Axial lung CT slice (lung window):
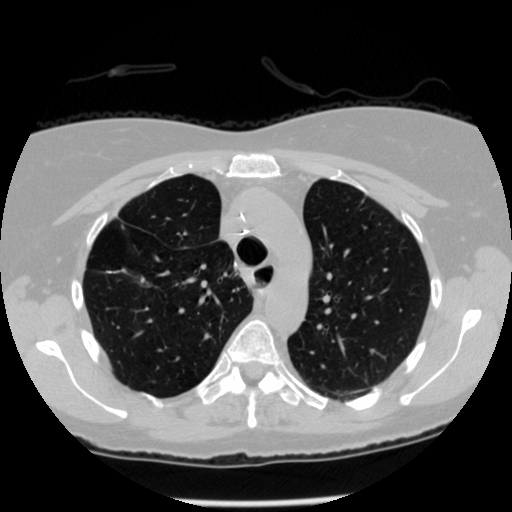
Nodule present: no